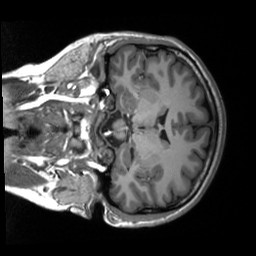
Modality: T1w
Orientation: coronal
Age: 22
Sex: female
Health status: healthy
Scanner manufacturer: siemens
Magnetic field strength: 3 T
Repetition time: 2.53 s
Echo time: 0.00219 s